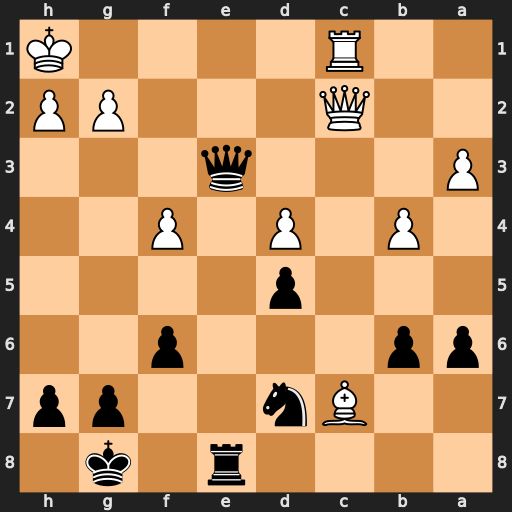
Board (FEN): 4r1k1/2Bn2pp/pp3p2/3p4/1P1P1P2/P3q3/2Q3PP/2R4K
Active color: b
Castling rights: -
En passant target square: -
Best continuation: Qe1+ Rxe1 Rxe1#